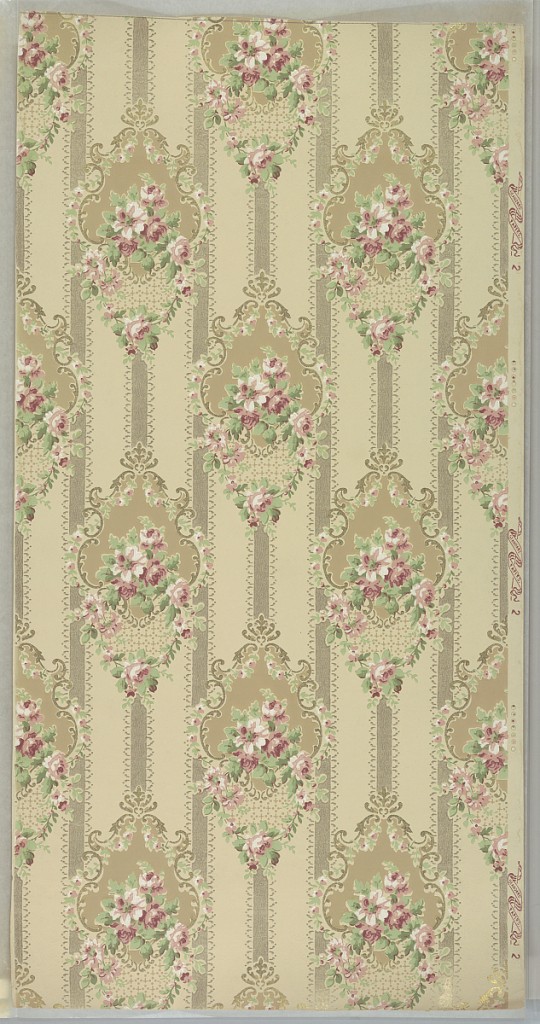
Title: Sidewall
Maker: Standard Wall-Paper Company, Standard Wall-Paper Company, Sandy Hill, New York
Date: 1905–1915
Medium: Machine-printed paper, textured
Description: Floral medallions with rose swags and foliate scrolls. Background of lace-like bands. Beige ground. Printed in tans, pinks, greens, gold mica, and silver mica.
Printed in selvedge: "Standard Papers 2"